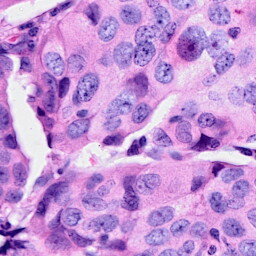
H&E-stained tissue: Breast